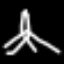
Label: The Eiffel Tower